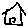
Label: house